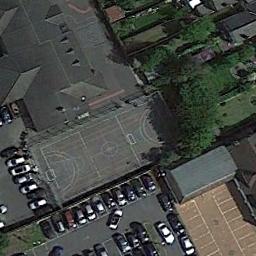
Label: basketball_court